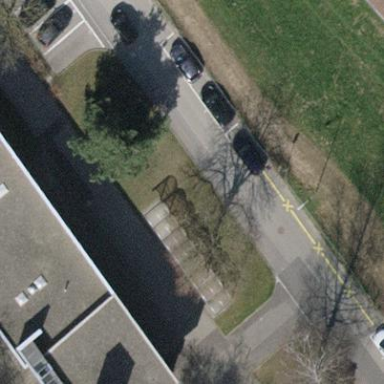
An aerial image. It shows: Bicycle parking area with racks.